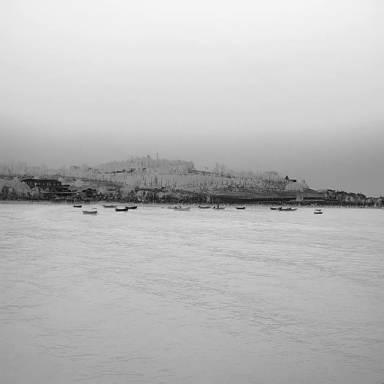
There are 13 bulk_carriers in the infrared image.